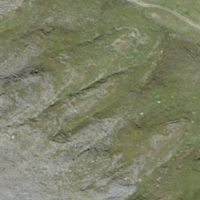
EUNIS habitat code: 26
Species observed at this site:
Silene acaulis